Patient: sex F, age 67
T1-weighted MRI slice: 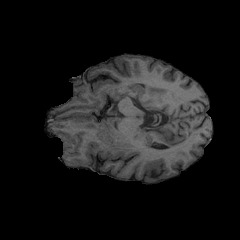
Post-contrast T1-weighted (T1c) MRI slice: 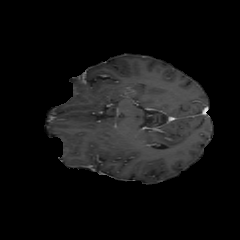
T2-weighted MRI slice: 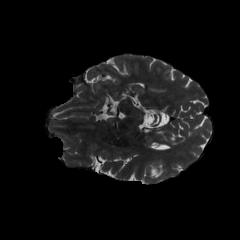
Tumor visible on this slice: no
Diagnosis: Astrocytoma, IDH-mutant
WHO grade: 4